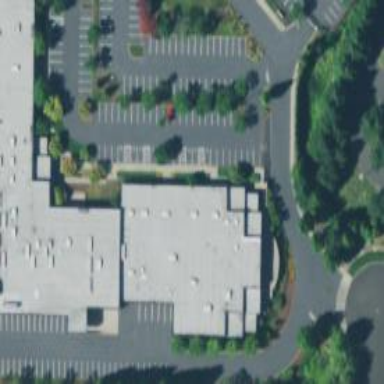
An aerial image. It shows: Parking space is available.